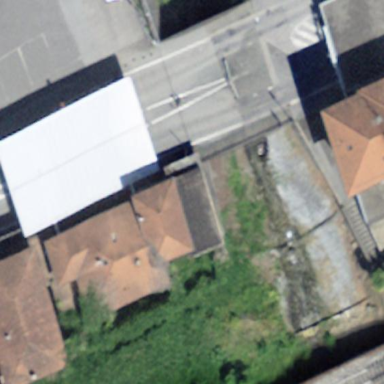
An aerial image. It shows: Building with roof used for border control purposes.